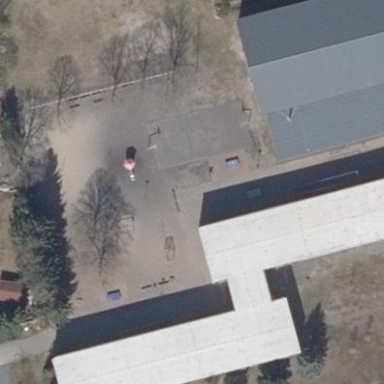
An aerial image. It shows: School building.